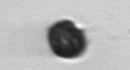
Label: Dinophyceae